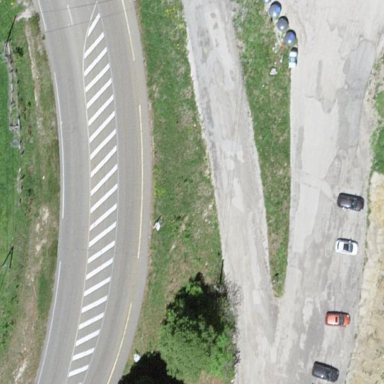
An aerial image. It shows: Asphalt layby parking area.